Aerial crown-view tile of a tropical tree (Barro Colorado Island, Panama), acquired 20241112:
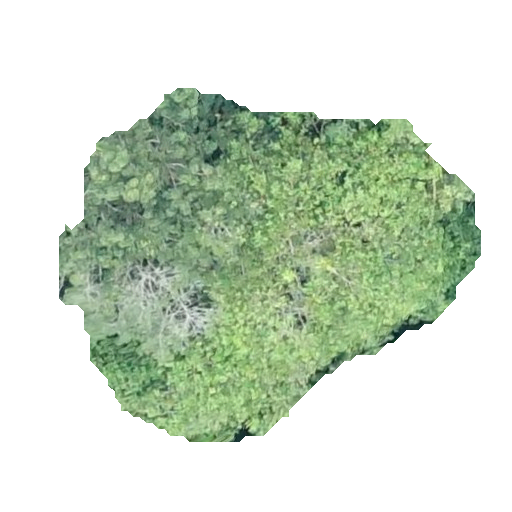
Species: Hura crepitans
GBIF accepted scientific name: Hura crepitans
Crown area: 160.31 m²